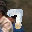
Label: 7